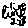
Label: line